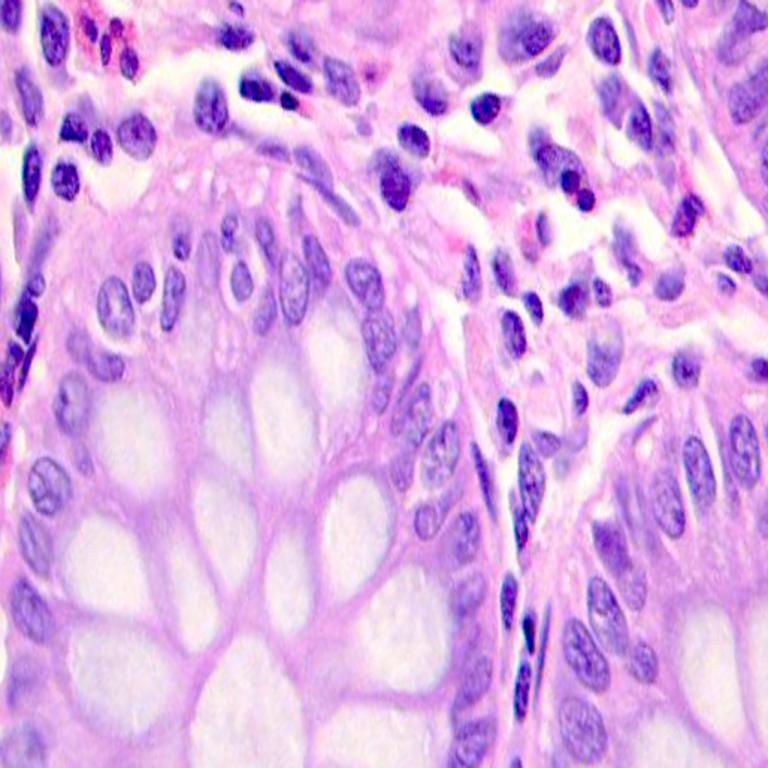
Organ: colon
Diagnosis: benign